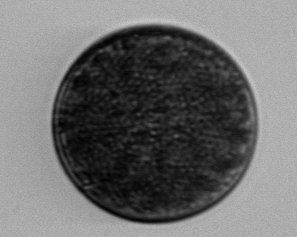
Label: Coscinodiscus